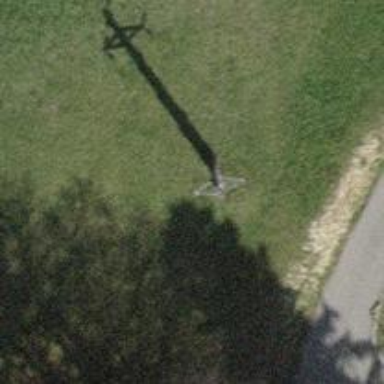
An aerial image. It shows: Straight power pole with straight line management system.